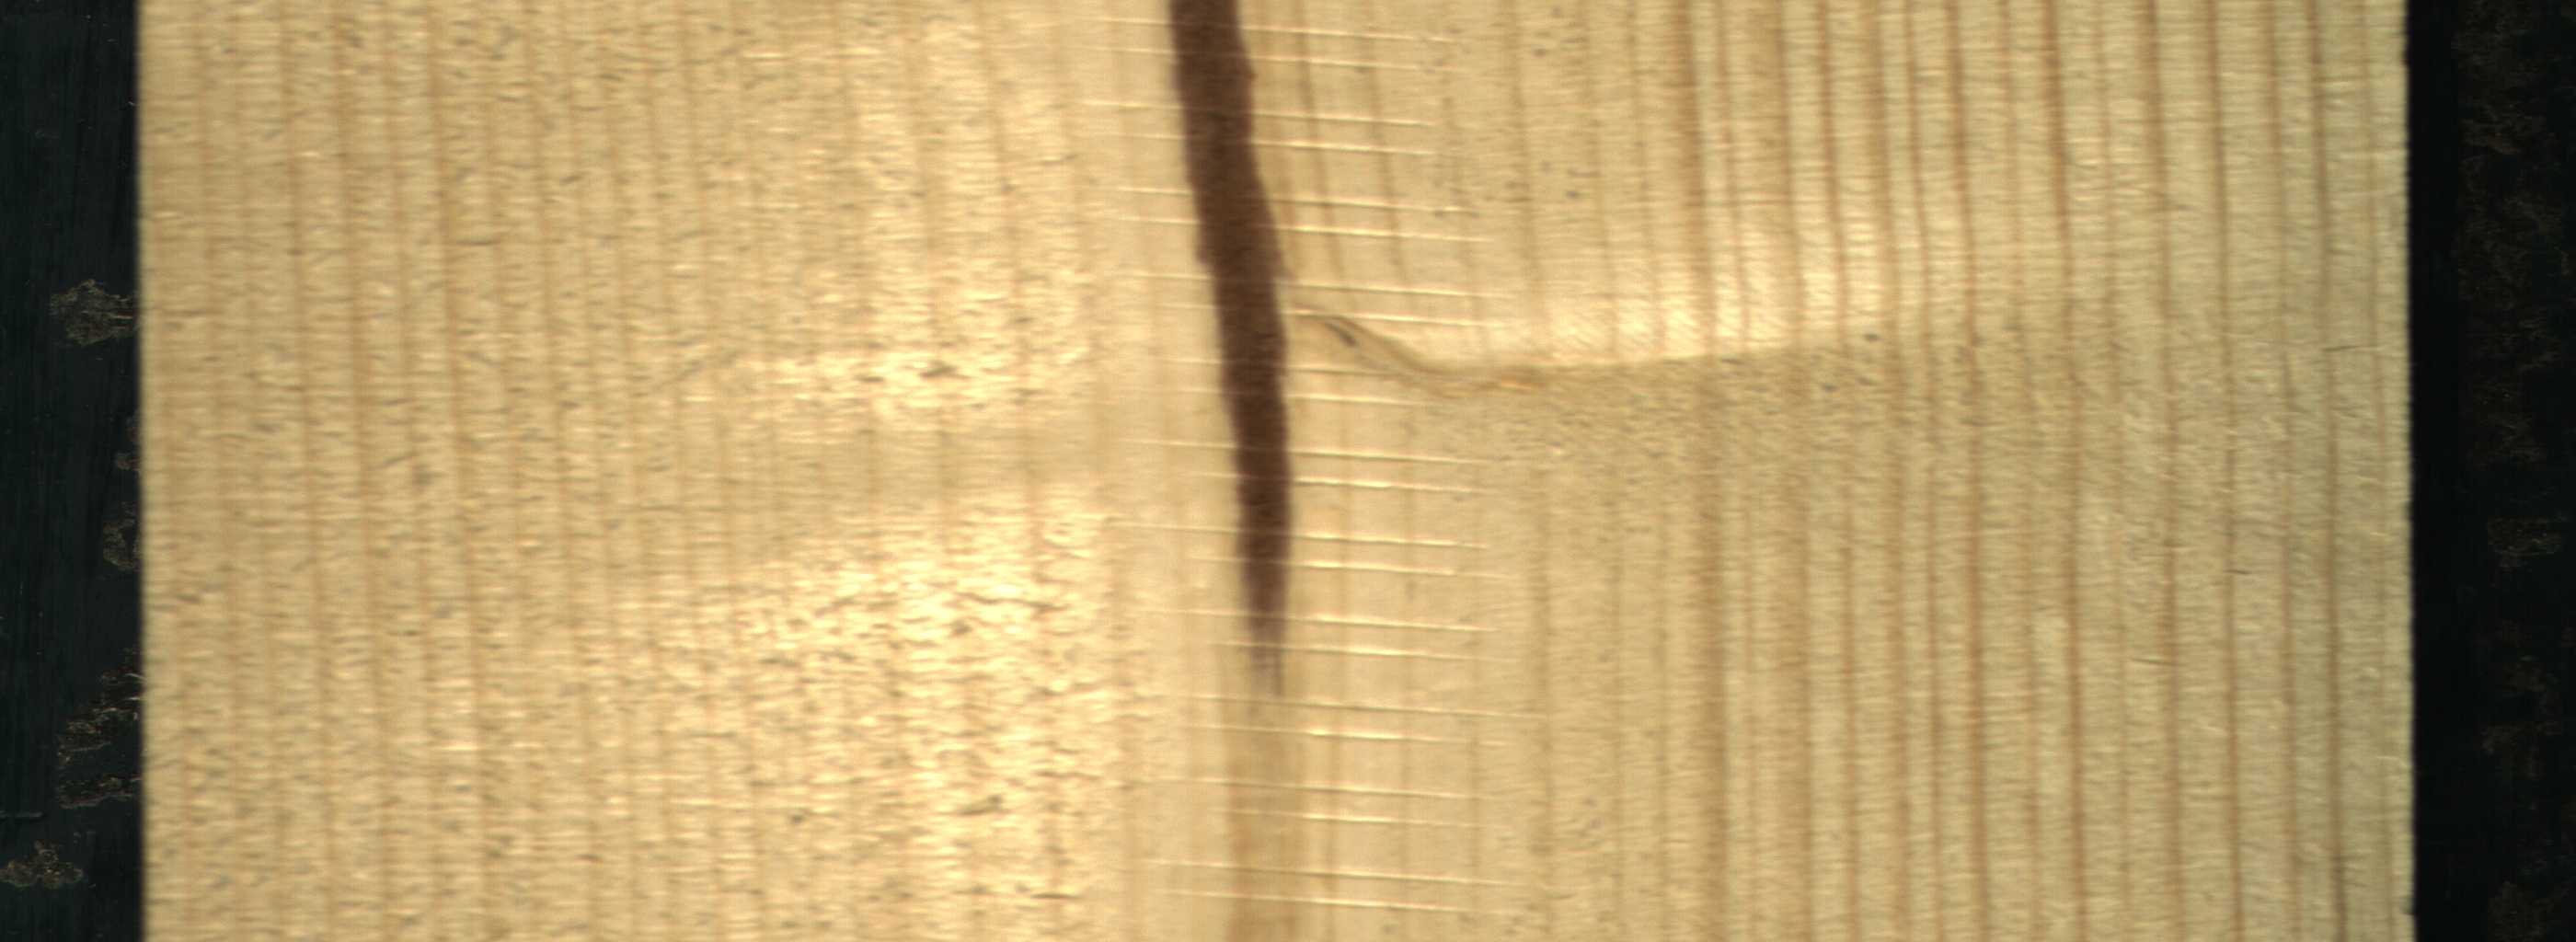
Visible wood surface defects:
Marrow